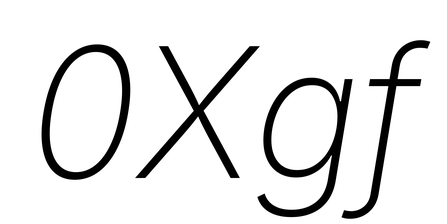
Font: Inter-Italic_ExtraLight_Italic